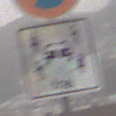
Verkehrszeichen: CarsharingfahrzeugeFrei
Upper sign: AbsolutesHalteverbot
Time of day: Midday
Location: Outdoor (Nature)
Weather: Overcast
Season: Winter
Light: Natural